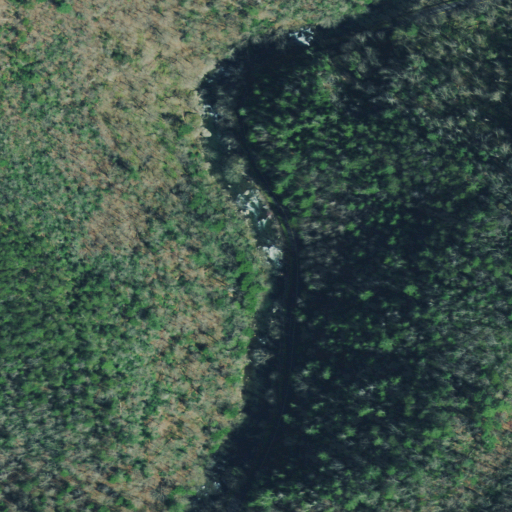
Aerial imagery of valley in Tennessee named Little River Gorge containing mixed forest, evergreen forest, open development, deciduous forest, and open water